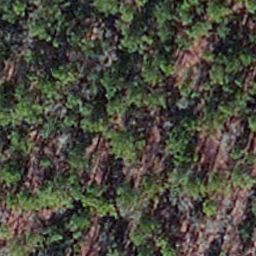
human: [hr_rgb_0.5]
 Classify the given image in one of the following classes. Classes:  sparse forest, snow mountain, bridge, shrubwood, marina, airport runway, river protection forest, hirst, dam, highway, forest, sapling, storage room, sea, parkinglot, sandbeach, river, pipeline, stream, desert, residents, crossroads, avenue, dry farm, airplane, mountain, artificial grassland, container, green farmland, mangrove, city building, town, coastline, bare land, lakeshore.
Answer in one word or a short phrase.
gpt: sapling